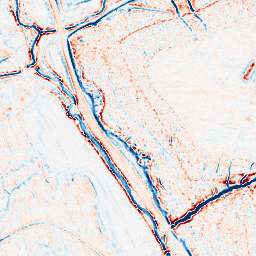
Category: edge_preserving
Decomposition family: bilateral
Decomposition parameters: d: 9
sigma_color: 100
sigma_space: 25
Upsampling method: quintic
Upsampling parameters: scale: 8
Upsampling scale: 8